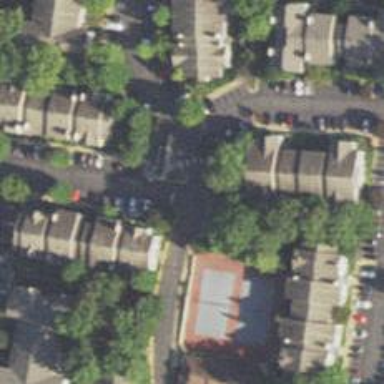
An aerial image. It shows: Asphalt road designated as living street.